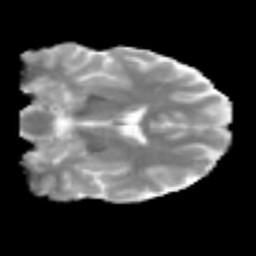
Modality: MD
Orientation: coronal
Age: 26
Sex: male
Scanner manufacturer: siemens
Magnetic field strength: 3 T
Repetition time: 2.3 s
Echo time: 0.085 s